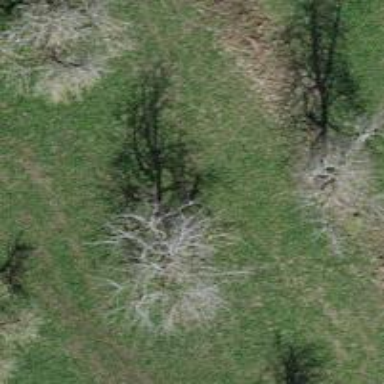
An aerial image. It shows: Beautiful tree in nature.